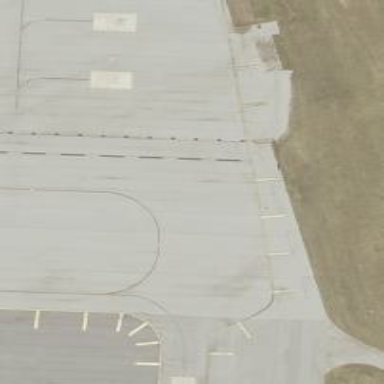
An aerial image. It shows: Image of taxiway at airport.